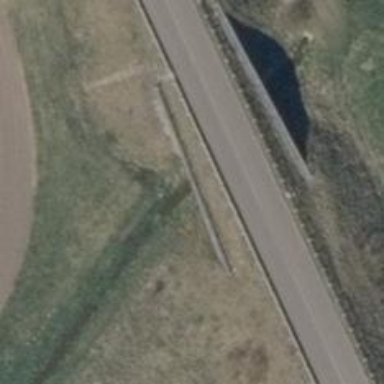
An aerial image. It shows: Culvert tunnel.